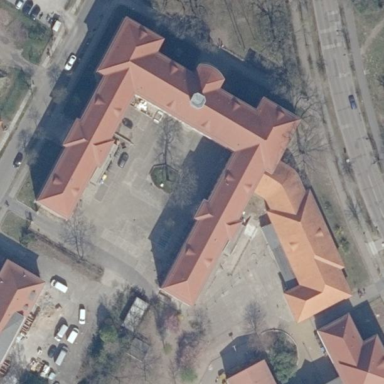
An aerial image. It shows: Gymnasium school.